Question: I have a problem on installing an application on Android. when I click run, it shows the error below. I have installed the driver and enable the usb debugging.
Could someone help me. Thanks in advance.

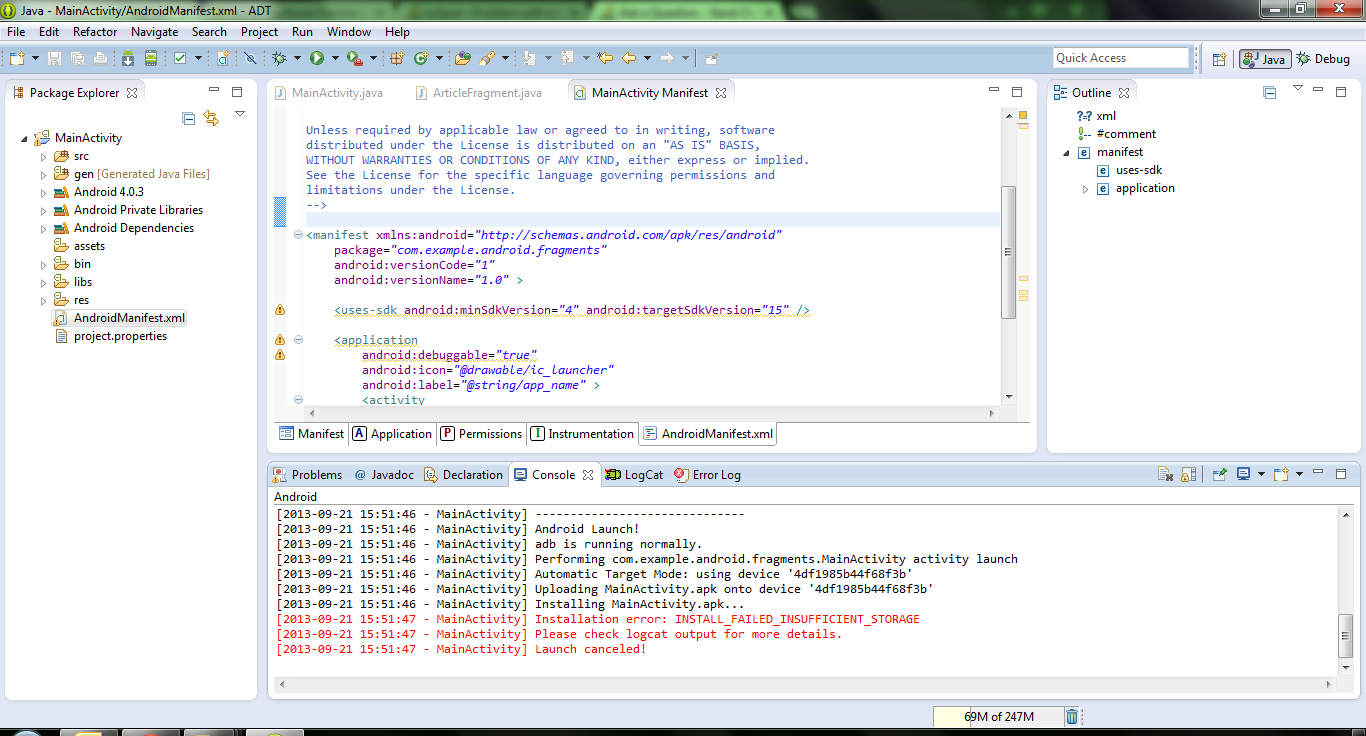
Answer: Do you have enough space on your Android Device for the application to fit on? Try removing some applications or unneeded files.